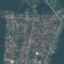
Land use / land cover class: Residential